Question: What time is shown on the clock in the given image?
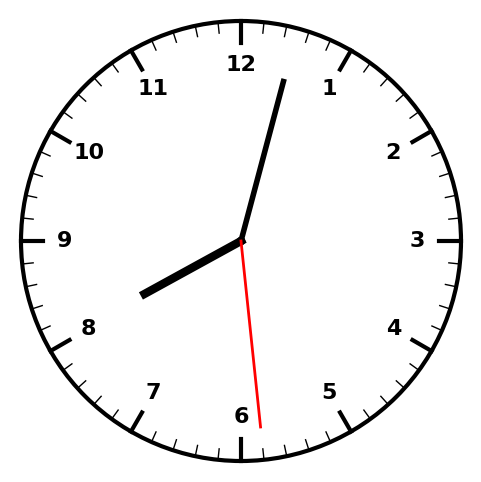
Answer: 08:02:29